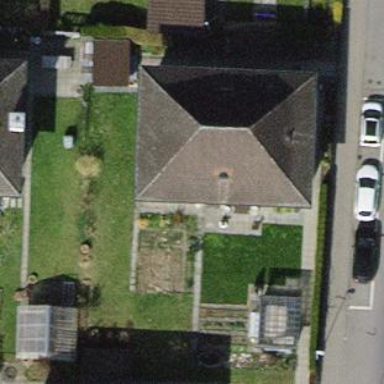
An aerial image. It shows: Building with hipped roof shape.